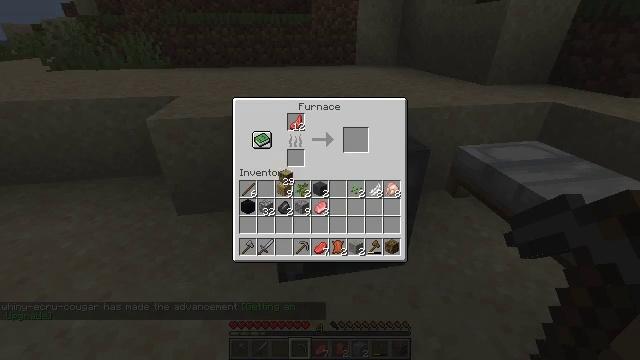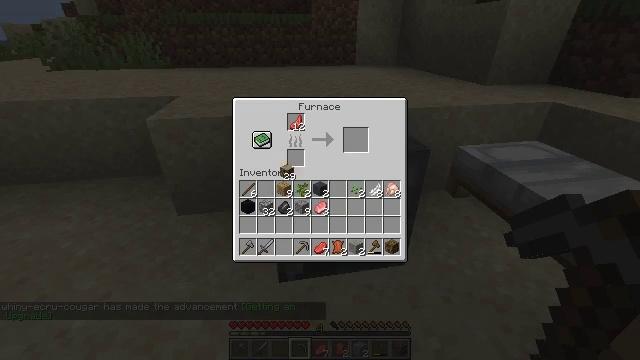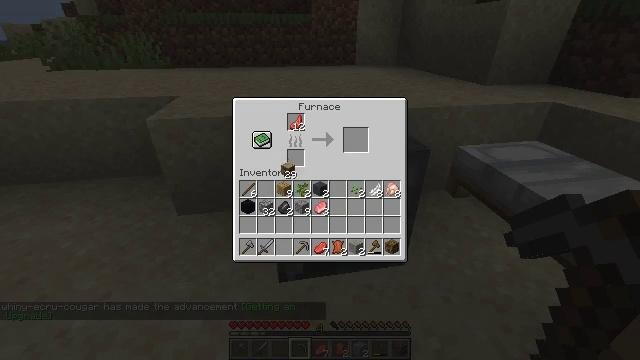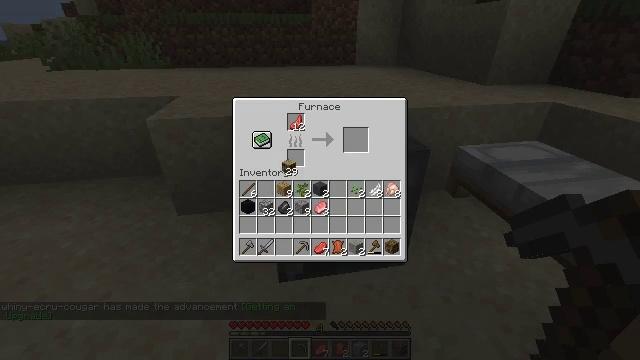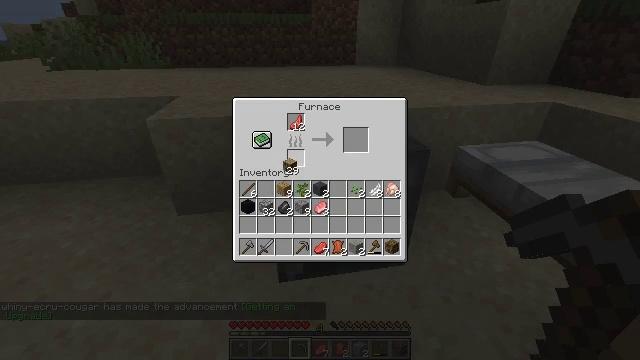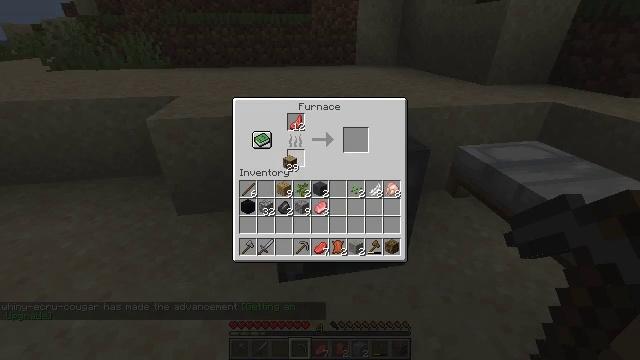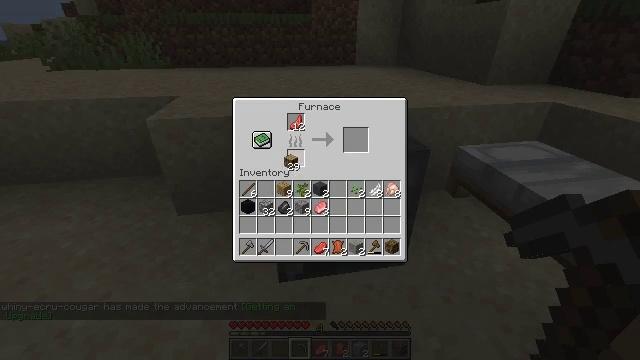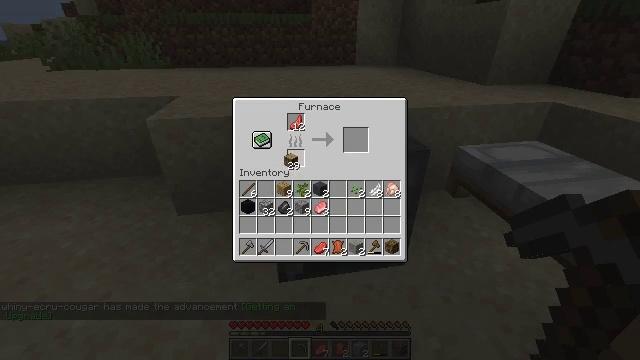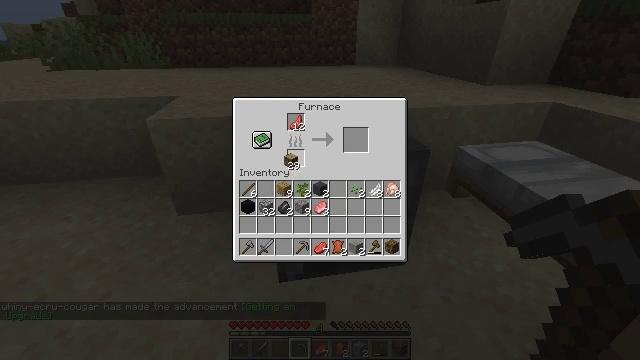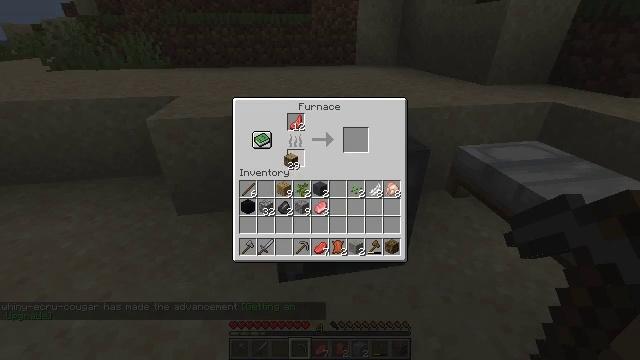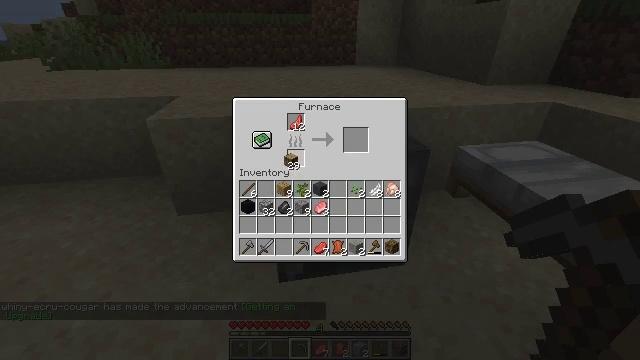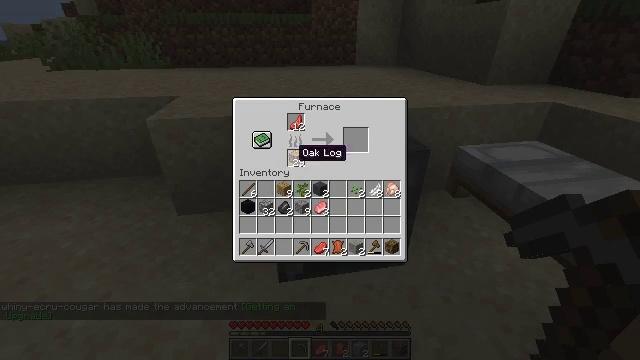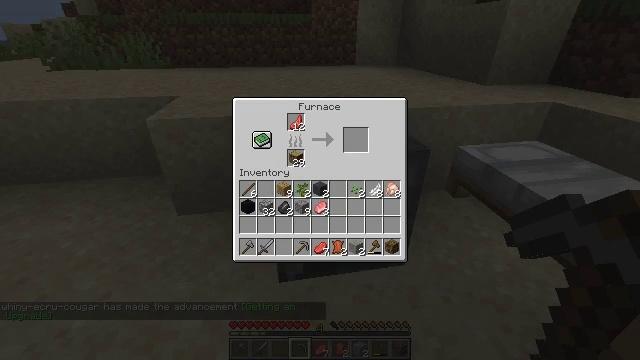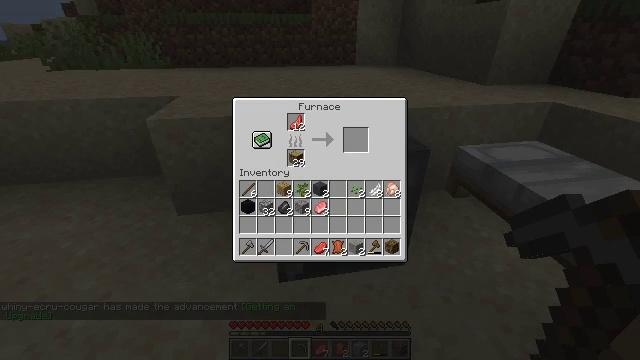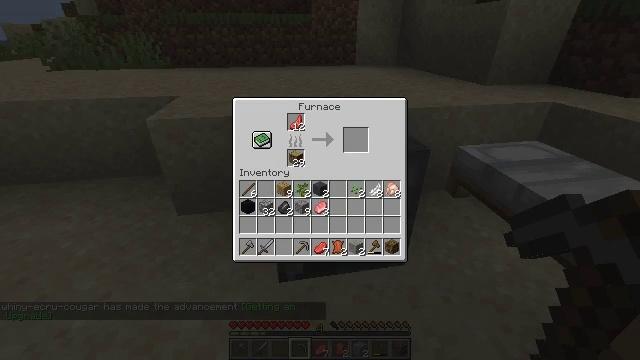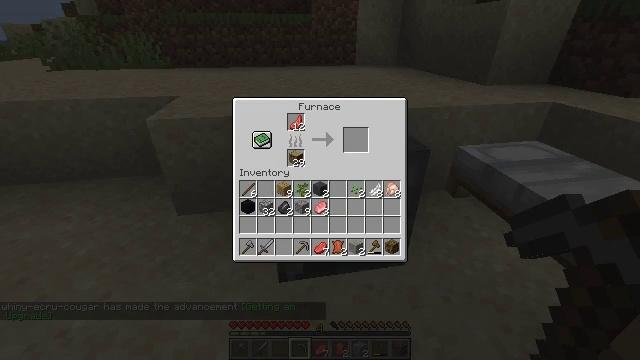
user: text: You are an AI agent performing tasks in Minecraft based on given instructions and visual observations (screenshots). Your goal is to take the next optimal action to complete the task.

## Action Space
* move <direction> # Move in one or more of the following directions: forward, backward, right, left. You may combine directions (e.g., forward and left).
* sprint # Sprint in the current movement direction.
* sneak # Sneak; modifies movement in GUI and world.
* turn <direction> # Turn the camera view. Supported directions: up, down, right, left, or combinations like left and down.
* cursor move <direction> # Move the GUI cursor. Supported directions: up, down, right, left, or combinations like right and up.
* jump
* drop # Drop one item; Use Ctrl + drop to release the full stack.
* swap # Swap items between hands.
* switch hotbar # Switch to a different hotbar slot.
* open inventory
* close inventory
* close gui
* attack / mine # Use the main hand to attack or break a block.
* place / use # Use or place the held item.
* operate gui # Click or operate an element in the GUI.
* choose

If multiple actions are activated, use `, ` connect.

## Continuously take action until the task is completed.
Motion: motion action
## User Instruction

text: Gather tall grass by hitting it.
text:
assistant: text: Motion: no_op
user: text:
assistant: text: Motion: no_op
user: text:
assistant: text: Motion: no_op
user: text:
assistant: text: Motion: no_op
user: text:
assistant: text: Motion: no_op
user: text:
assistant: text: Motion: no_op
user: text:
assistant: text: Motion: no_op
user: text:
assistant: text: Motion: operate gui
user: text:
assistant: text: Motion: operate gui
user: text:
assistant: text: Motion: operate gui
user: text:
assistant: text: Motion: no_op
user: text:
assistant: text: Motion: cursor move left and down
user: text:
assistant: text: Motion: no_op
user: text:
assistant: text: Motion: no_op
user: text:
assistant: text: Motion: no_op
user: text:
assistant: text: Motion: no_op
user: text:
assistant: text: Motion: no_op
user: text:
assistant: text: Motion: no_op
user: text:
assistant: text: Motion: no_op
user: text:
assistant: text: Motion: no_op
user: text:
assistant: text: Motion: no_op
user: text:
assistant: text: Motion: no_op
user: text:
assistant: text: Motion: cursor move down
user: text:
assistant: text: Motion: no_op
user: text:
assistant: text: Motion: no_op
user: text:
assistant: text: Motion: no_op
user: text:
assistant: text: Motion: no_op
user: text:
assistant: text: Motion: no_op
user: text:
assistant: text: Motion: no_op
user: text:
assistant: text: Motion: no_op